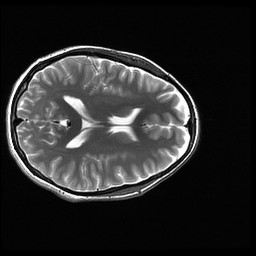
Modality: T2w
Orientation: axial
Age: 21
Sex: female
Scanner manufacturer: ge
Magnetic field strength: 3 T
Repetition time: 5.192 s
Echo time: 0.1003 s